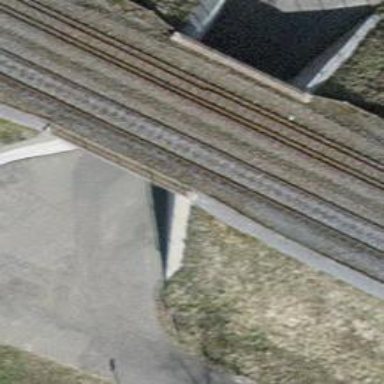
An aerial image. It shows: Single railway track with electrified contact line.